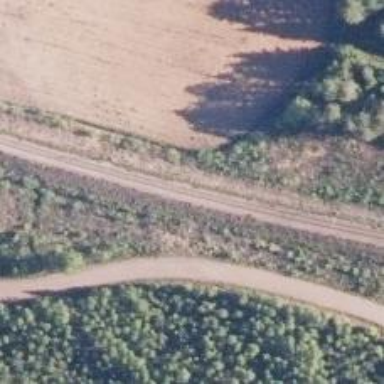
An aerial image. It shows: Railway with continuous electrified contact line.